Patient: sex F, age 31
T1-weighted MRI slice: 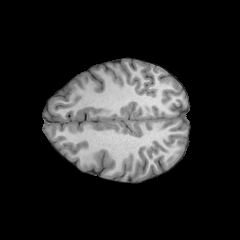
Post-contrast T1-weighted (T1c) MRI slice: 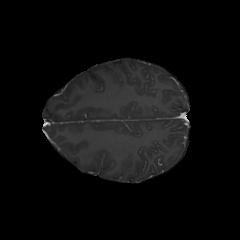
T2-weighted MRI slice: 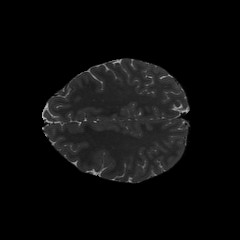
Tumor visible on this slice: no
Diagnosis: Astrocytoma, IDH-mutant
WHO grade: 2